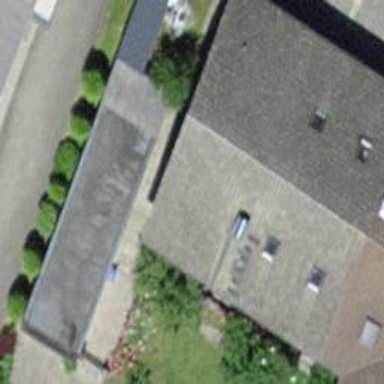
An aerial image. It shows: Terrace building.